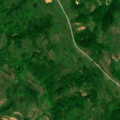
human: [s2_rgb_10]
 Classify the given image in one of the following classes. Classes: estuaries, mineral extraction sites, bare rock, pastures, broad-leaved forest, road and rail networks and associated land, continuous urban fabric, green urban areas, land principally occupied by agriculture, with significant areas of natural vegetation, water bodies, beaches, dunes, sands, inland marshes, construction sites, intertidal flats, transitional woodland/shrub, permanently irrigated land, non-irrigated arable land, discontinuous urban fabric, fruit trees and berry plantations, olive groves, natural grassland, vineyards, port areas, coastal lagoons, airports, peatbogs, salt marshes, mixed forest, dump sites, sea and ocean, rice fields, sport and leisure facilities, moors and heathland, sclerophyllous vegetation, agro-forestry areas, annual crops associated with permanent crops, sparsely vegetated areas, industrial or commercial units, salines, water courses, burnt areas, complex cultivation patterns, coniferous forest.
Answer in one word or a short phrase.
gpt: pastures, complex cultivation patterns, land principally occupied by agriculture, with significant areas of natural vegetation, broad-leaved forest